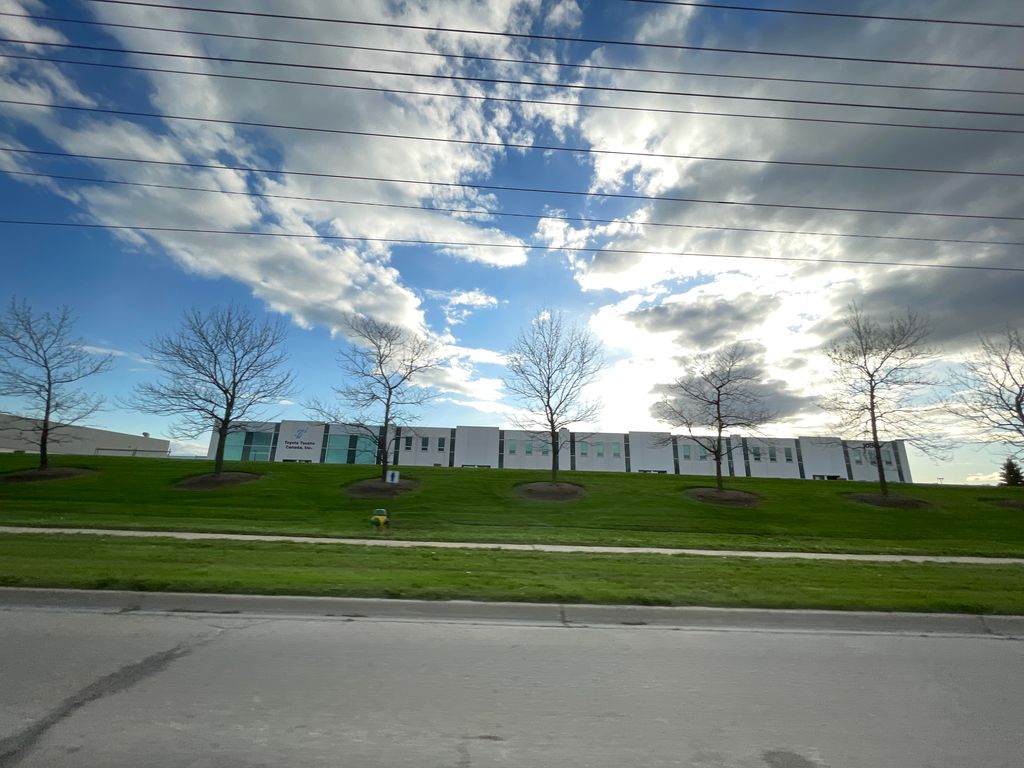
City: kitchener-waterloo